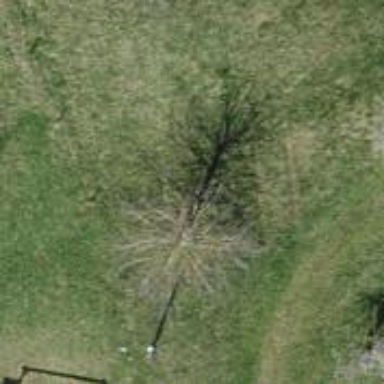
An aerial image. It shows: Single tag "natural: tree."